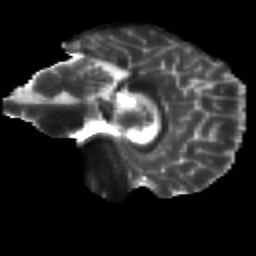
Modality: T2w
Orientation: sagittal
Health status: healthy
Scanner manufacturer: siemens
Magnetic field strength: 3 T
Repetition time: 12 s
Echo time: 0.092 s